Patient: sex F, age 74
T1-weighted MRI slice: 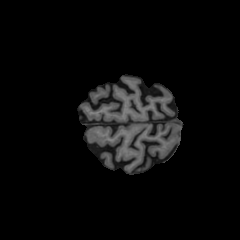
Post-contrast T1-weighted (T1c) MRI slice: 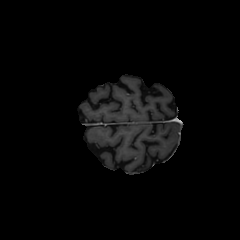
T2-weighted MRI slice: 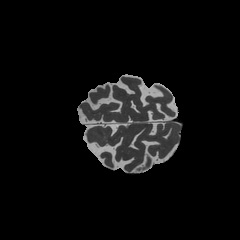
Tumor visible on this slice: no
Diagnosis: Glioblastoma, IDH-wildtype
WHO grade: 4